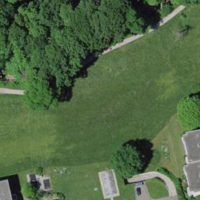
EUNIS habitat code: 52
Species observed at this site:
Silene latifolia
Cardamine pratensis
Silene dioica
Lamium maculatum
Thecla betulae
Salvia pratensis